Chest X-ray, AP view. Patient: 45 years old, sex M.
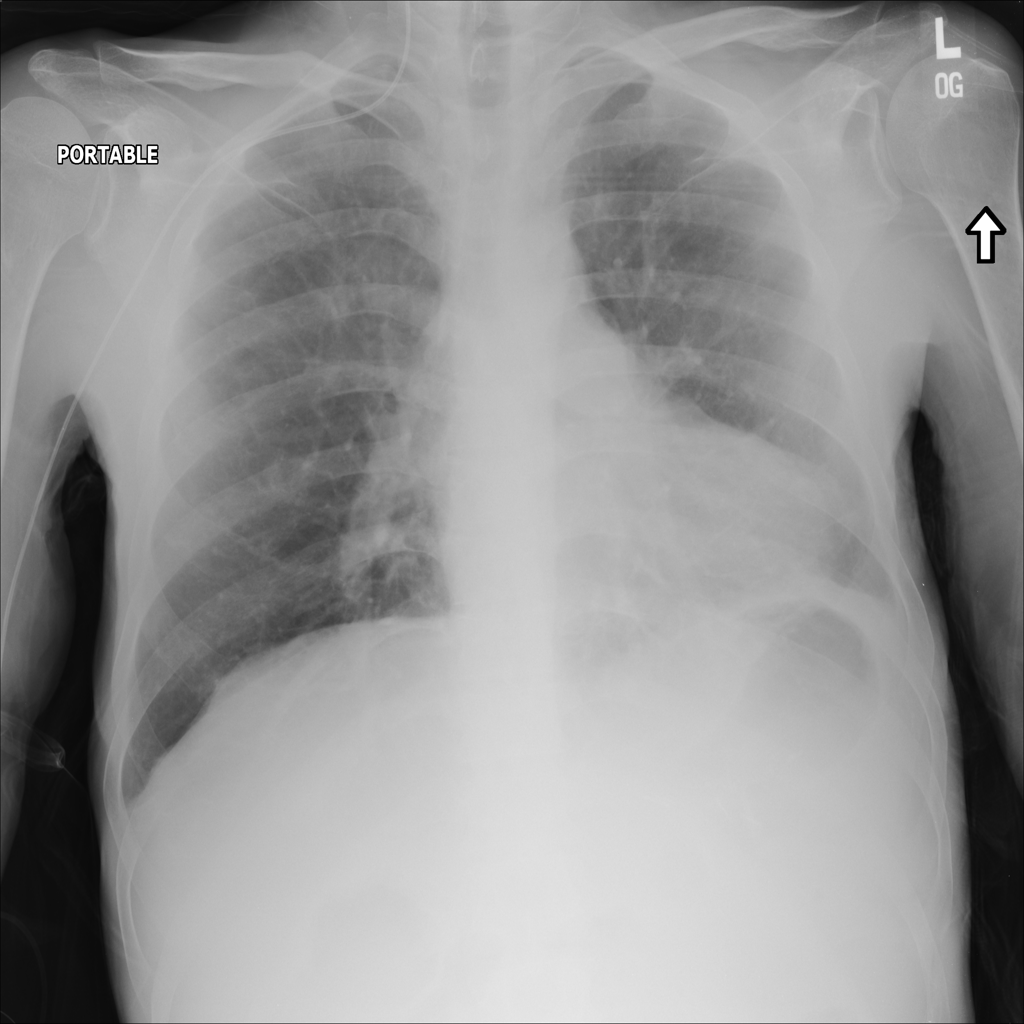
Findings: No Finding